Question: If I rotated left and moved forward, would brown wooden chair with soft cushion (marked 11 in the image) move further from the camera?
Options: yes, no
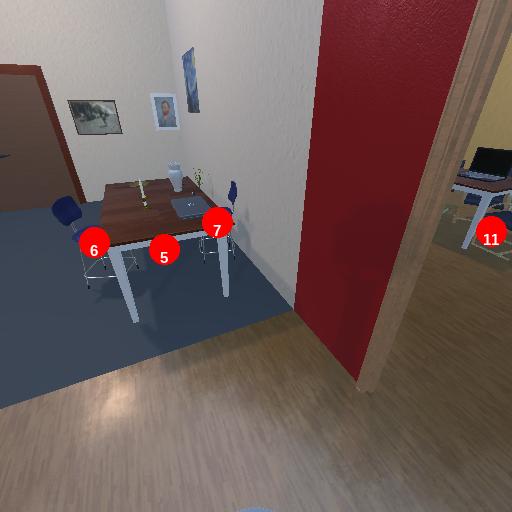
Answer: yes